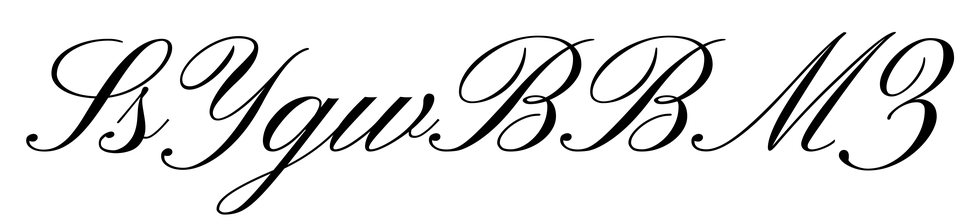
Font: PinyonScript-Regular